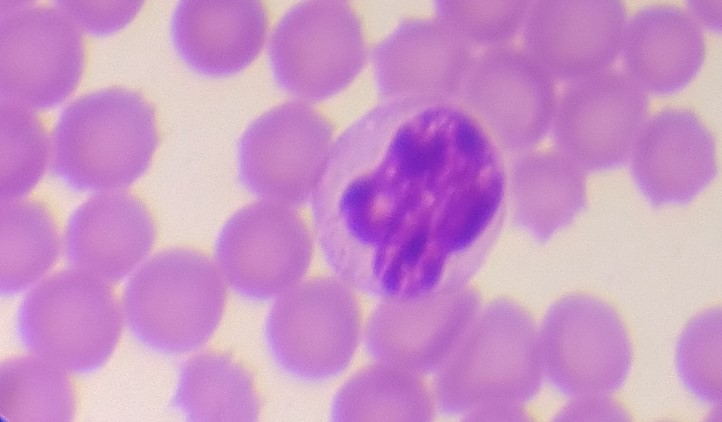
White blood cell type: Monocyte